Question: I have a scraper with the following rules:
'''
rules = (
Rule(LinkExtractor(allow=('\S+list=\S+'))),
Rule(LinkExtractor(allow=('\S+list=\S+'))),
Rule(LinkExtractor(allow=('\S+view=1\S+')), callback='parse_archive'),
)
'''
As you can see, the 2nd and 3rd rules are exactly the same.
What I would like to do is tell scrappy extract the links I am interested in by referring to particular places within a page only. For convenience, I am sending you the corresponding XPaths although I would prefer a solution based on BeatifullSoup's syntax.
'''
//*[@id="main_frame"]/tbody/tr[3]/td[2]/table/tbody/tr/td/div/table/tbody/tr/td[1]
//*[@id="main_frame"]/tbody/tr[3]/td[2]/table/tbody/tr/td/div/form/table/tbody/tr[1]
//*[@id="main_frame"]/tbody/tr[3]/td[2]/table/tbody/tr/td/div/form/table/tbody/tr[2]
'''
Let me give you an example. Let's assume that I want to extract the five (out of six) links on the top of Scrapy's Offcial Page:

And here is my spider. Any ideas?
'''
class dmozSpider(CrawlSpider):
name = "dmoz"
allowed_domains = ["scrapy.org"]
start_urls = [
"http://scrapy.org/",
]
rules = (
Rule(LinkExtractor(allow=('\S+/'), restrict_xpaths=('/html/body/div[1]/div/ul')), callback='first_level'),
)
def first_level(self, response):
taco = dmozItem()
taco['basic_url'] = response.url
return taco
'''
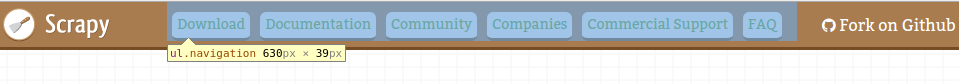
Answer: This can be done with the 'restrict_xpaths' parameter. See the <URL>
You can also pass a list to 'restrict_xpaths'.
Full example that should work:
'''
import scrapy
from scrapy.contrib.spiders import CrawlSpider, Rule
from scrapy.contrib.linkextractors import LinkExtractor
class dmozItem(scrapy.Item):
basic_url = scrapy.Field()
class dmozSpider(CrawlSpider):
name = "dmoz"
allowed_domains = ["scrapy.org"]
start_urls = [
"http://scrapy.org/",
]
def clean_url(value):
return value.replace('/../', '/')
rules = (
Rule(
LinkExtractor(
allow=('\S+/'),
restrict_xpaths=(['.//ul[@class="navigation"]/a[1]',
'.//ul[@class="navigation"]/a[2]',
'.//ul[@class="navigation"]/a[3]',
'.//ul[@class="navigation"]/a[4]',
'.//ul[@class="navigation"]/a[5]']),
process_value=clean_url
),
callback='first_level'),
)
def first_level(self, response):
taco = dmozItem()
taco['basic_url'] = response.url
return taco
'''